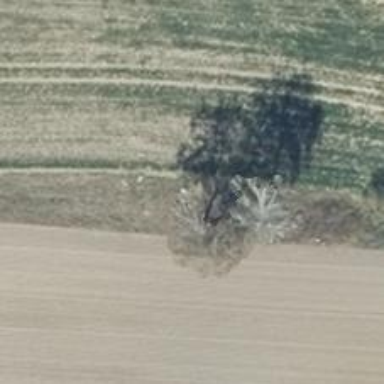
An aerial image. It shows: Deciduous broadleaved tree.